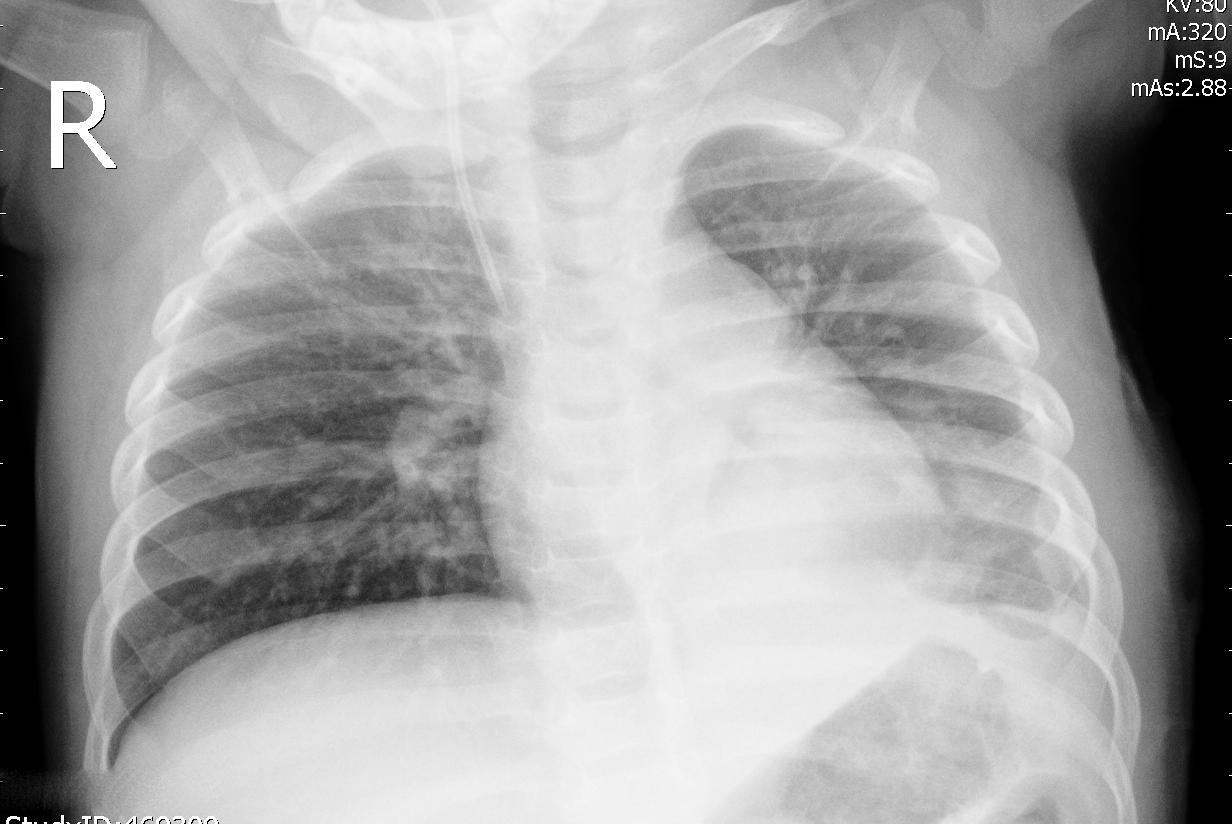
Diagnosis: PNEUMONIA